Question: I have this <URL> html markup:
'''
<form id="form" action="lalala">
<input type="text" id="action"/> //a reserved property name id
<input type="submit" id="submit"/> //same here
</form>
'''
However -- running :
'alert(document.getElementById('form').action);'
alerts

and not "lalala" like it should.
It seems that'getElementById''s props is not accessed directly
Why is that ? ..... it can actually mean that I have to know all the form element's props (in order not to provide reserved prop ID to a descendant element) ?
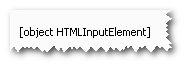
Answer: This has nothing to do with 'getElementById' and everything to do with the properties of an HTML Form Element object.
> a reserved property name id
It isn't "reserved", it just has a value defined by default
If you have a form control in a form, and that control has an id (or name) that matches a property that form elements have, then a reference to that form control will overwrite the normal value of that property.
> When a form element is indexed for indexed property retrieval, the user agent must return the value returned by the item method on the elements collection, when invoked with the given index as its argument.
-- <URL>
This sucks, but is how the DOM for forms has worked since there was such a thing.
Since that particular property maps on to an attribute value, you can use 'getAttribute' and 'setAttribute' to manipulate it instead. (This won't work in old IE (which has a broken implementation of those methods that operate on properties) and won't work for some other properties (like the submit method)).
> it can actually mean that I have to know all the form element's props (in order not to provide reserved prop ID to a descendant element)
Yes.